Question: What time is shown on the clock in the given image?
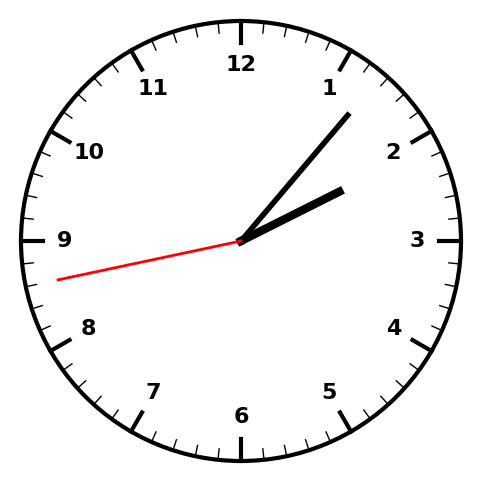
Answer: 02:06:43